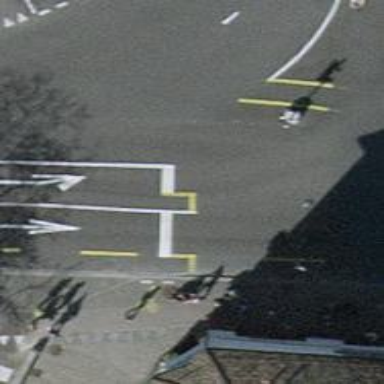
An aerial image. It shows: Road with traffic signals.